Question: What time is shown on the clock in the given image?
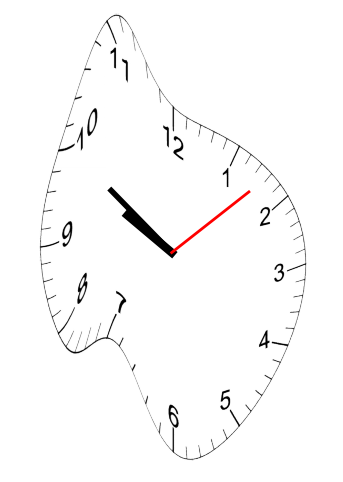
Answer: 09:50:08